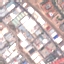
Label: Industrial